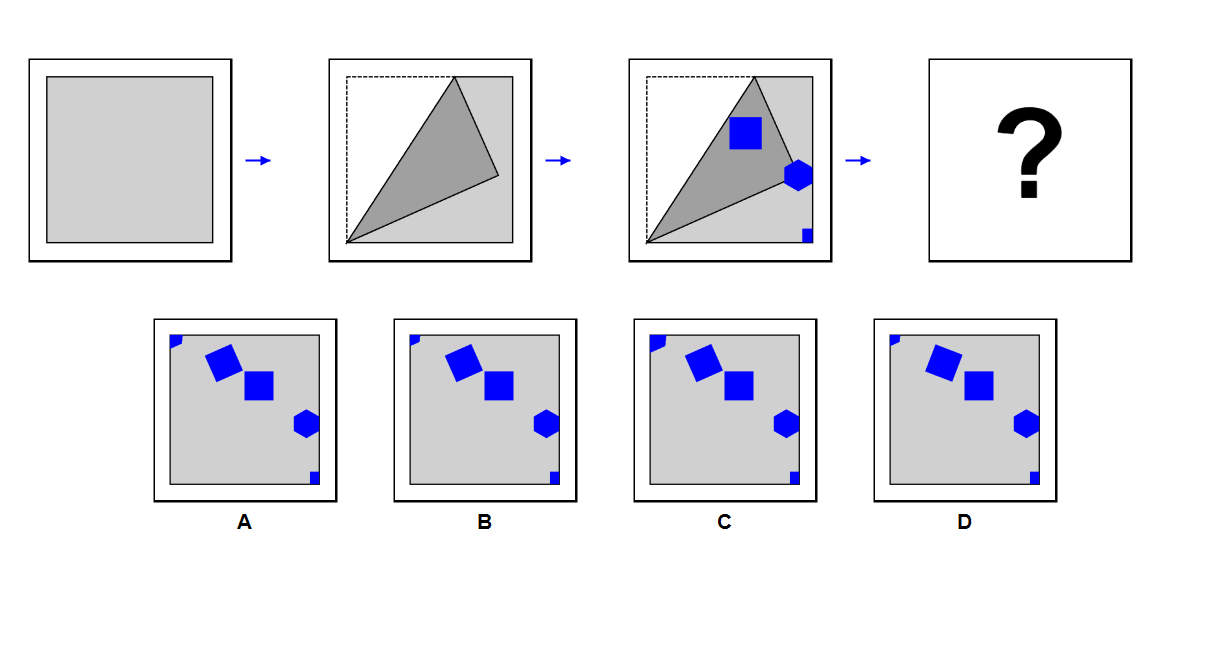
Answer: A